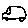
Label: car